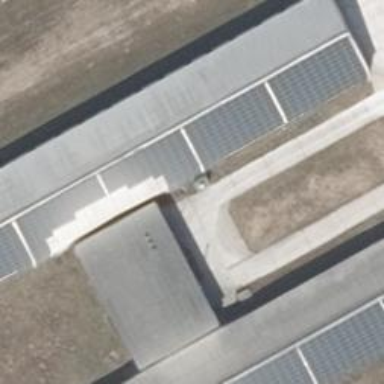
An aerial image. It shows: Solar photovoltaic panel generator producing electricity as small installation.